Question: What categories of wallpapers are shown?
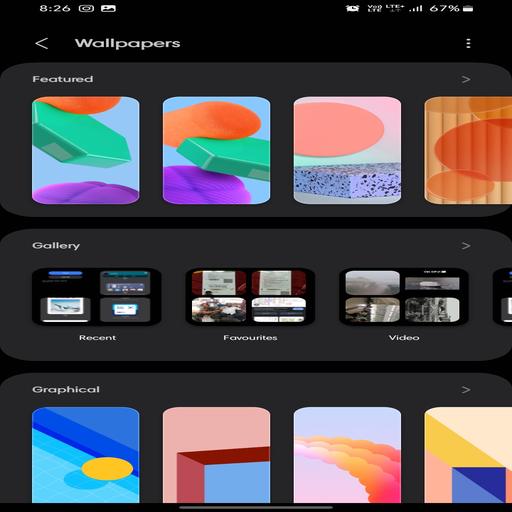
Answer: Featured, Gallery, Graphical